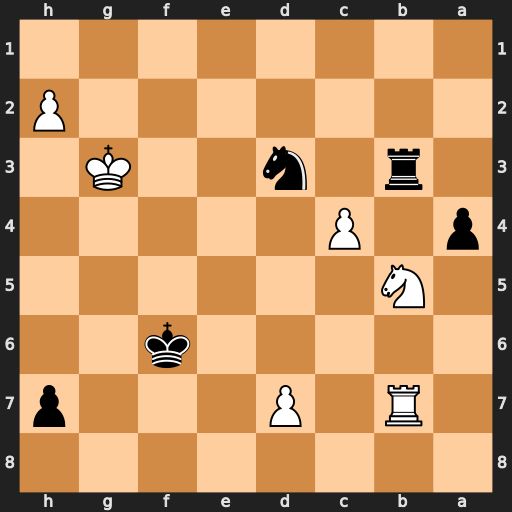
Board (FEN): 8/1R1P3p/5k2/1N6/p1P5/1r1n2K1/7P/8
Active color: b
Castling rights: -
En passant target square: -
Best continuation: Nc5+ Kf4 Nxb7